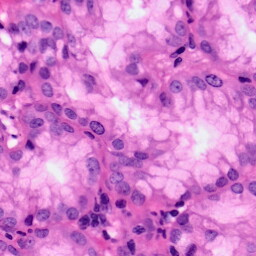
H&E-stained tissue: Pancreatic